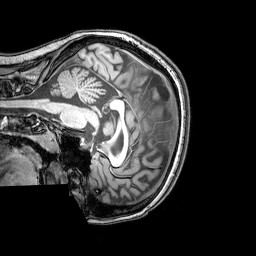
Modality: T1w
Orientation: sagittal
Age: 25
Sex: female
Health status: healthy
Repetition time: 0.081 s
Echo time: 0.037 s